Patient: sex F, age 44
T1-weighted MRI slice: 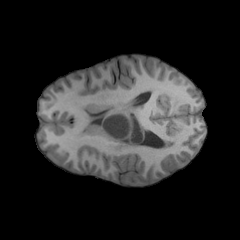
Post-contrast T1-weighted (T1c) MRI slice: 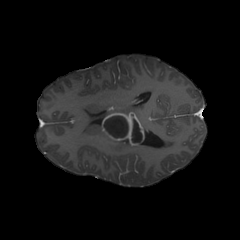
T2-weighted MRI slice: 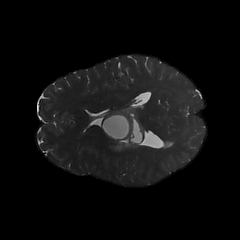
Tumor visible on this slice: yes
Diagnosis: Glioblastoma, IDH-wildtype
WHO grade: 4